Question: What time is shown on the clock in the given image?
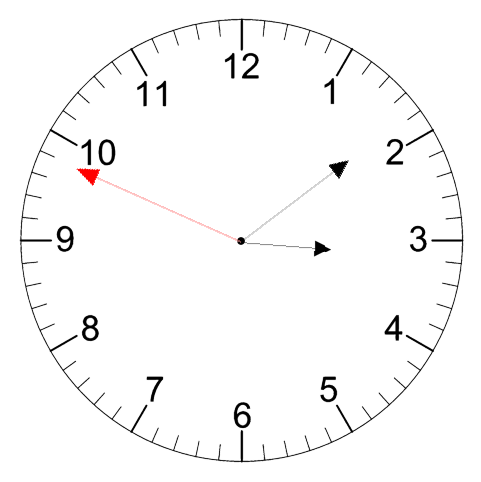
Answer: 03:08:49